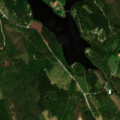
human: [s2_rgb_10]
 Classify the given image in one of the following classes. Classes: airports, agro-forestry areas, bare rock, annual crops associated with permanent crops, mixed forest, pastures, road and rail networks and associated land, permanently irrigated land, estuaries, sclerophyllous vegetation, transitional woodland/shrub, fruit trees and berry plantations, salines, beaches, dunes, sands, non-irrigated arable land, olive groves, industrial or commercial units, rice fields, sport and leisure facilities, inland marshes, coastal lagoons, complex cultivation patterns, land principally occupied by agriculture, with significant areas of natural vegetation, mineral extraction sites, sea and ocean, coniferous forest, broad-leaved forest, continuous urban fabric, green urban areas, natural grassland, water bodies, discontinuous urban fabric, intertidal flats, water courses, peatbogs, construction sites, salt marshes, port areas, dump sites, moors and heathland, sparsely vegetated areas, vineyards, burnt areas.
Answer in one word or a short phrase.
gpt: coniferous forest, mixed forest, transitional woodland/shrub, water bodies